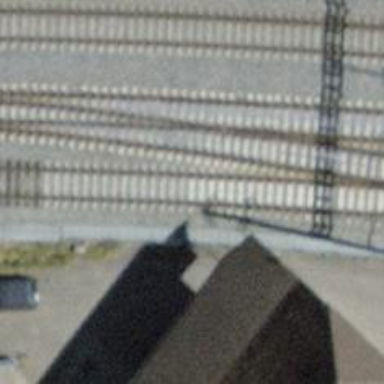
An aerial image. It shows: Railway siding with one electrified track and contact line for powering the train.